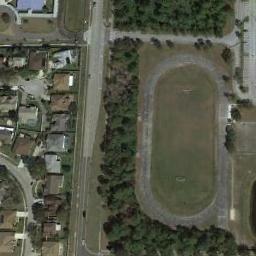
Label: ground_track_field